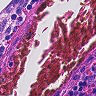
Metastatic tissue present: no